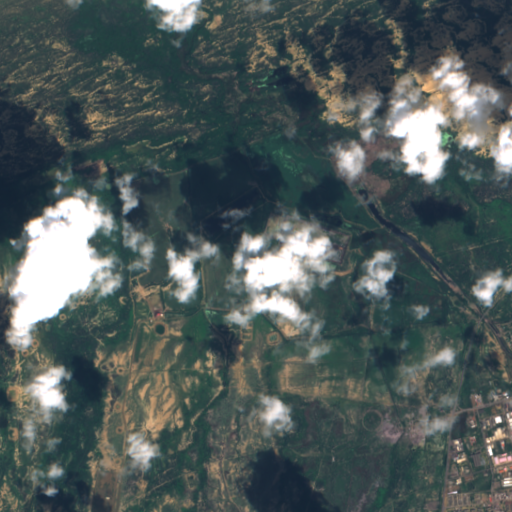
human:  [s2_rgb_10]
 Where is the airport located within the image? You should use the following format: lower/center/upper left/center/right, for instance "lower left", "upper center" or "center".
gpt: The airport is located in the center right of the image.
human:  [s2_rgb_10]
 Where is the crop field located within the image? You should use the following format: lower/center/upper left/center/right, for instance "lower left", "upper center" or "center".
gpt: There is no crop field in the image.